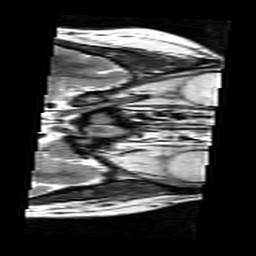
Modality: T2w
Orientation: axial
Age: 35
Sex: female
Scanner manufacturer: siemens
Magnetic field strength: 3 T
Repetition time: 7 s
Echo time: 0.085 s